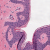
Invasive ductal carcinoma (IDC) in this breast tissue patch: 0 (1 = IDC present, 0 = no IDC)